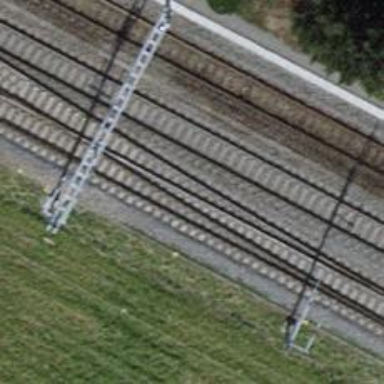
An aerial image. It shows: Railway track with electrified contact lines. This is siding track.